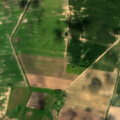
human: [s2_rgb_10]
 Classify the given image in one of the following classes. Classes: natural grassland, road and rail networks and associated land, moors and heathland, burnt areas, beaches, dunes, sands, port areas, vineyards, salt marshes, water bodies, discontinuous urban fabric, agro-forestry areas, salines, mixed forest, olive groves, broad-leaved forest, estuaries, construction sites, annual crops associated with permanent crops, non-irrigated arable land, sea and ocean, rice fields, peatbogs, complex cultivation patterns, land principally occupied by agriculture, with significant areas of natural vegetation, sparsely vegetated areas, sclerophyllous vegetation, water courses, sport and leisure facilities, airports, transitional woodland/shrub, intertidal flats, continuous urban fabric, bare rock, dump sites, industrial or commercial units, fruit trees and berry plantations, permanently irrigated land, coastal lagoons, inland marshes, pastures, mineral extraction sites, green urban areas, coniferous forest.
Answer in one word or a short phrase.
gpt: non-irrigated arable land